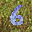
Label: 6